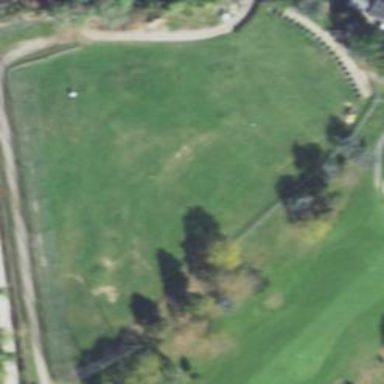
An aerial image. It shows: Grassy area used as driving range for golf.